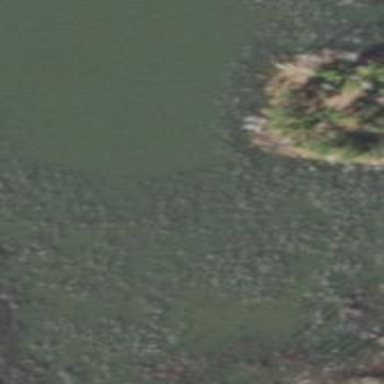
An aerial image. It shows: Lake with natural water.